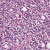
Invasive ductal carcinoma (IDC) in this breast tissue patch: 1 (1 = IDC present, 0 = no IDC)